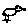
Label: bird